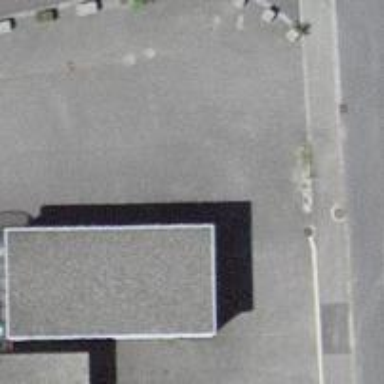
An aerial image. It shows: Post box is visible.